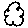
Label: cloud